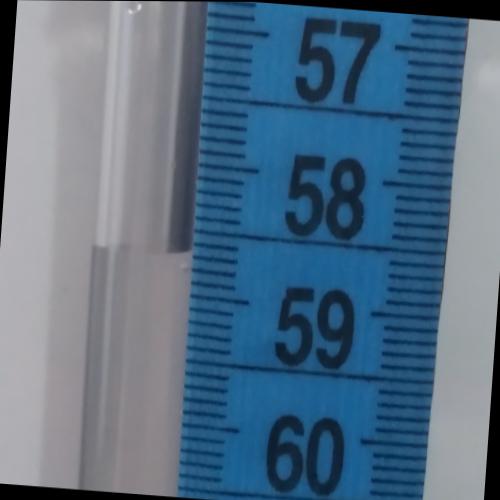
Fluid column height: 58.7 cm